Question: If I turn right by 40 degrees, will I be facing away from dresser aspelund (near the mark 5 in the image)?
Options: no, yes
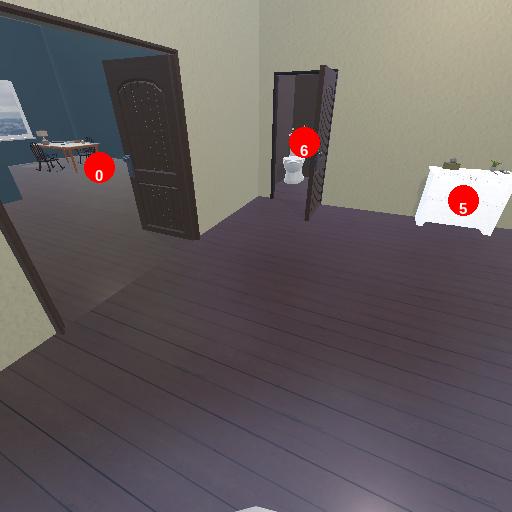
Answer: no